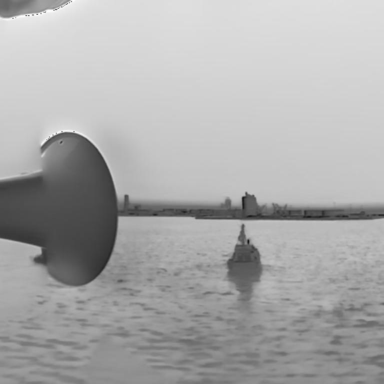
There is a bulk_carrier in the infrared image.